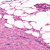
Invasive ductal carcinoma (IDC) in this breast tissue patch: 0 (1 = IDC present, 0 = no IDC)